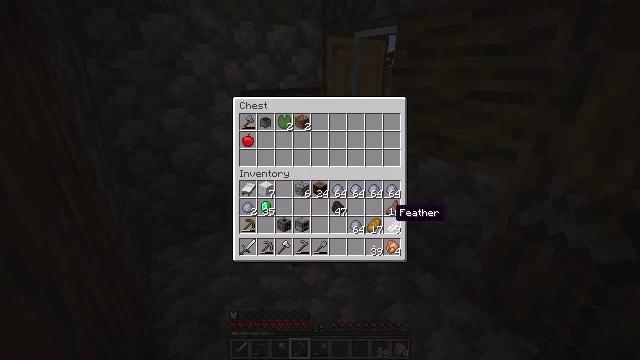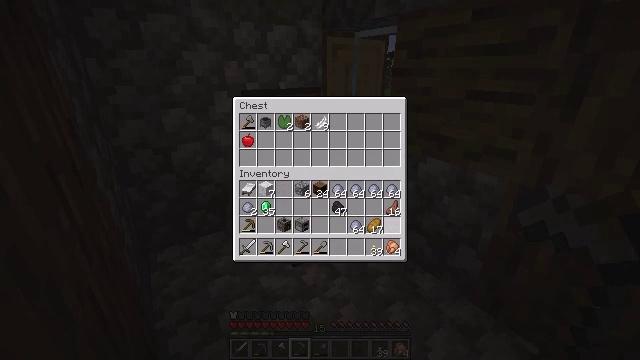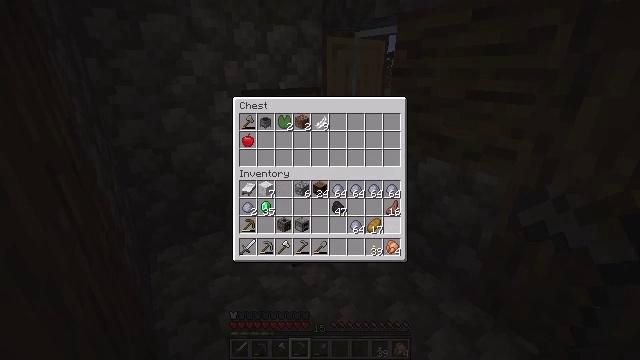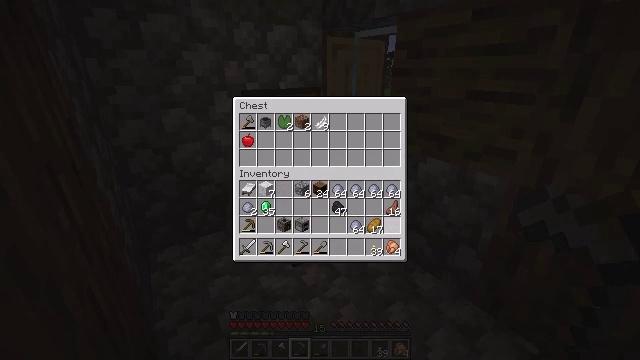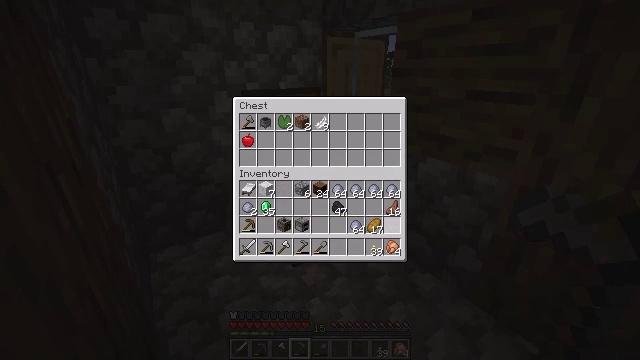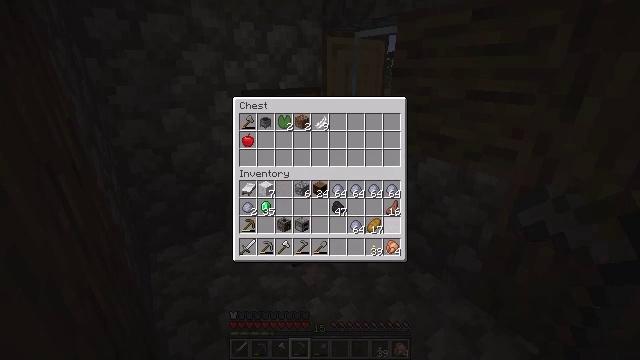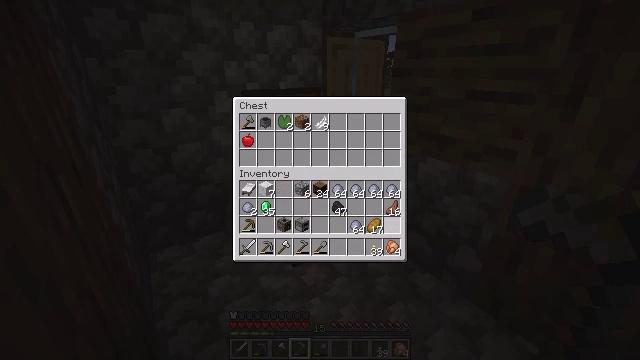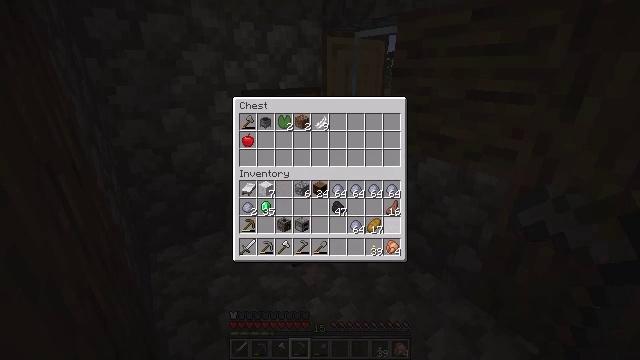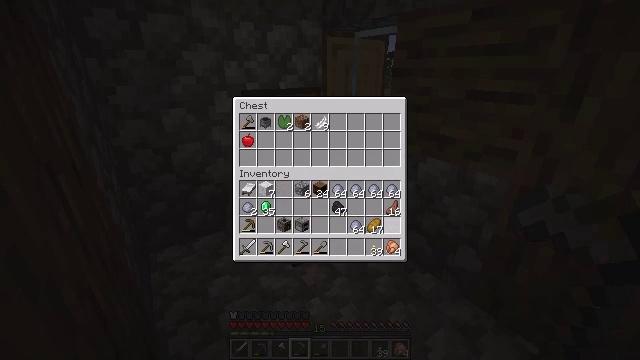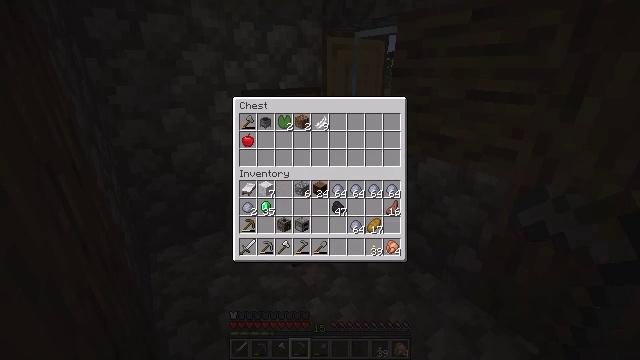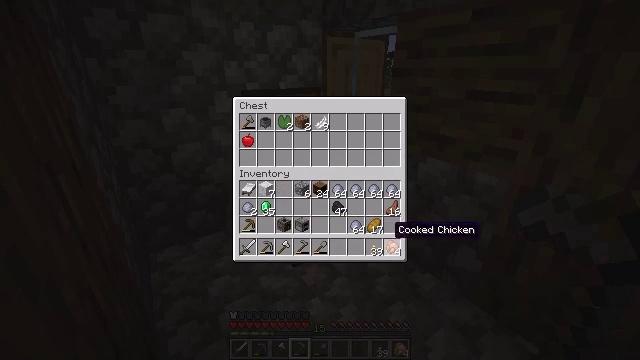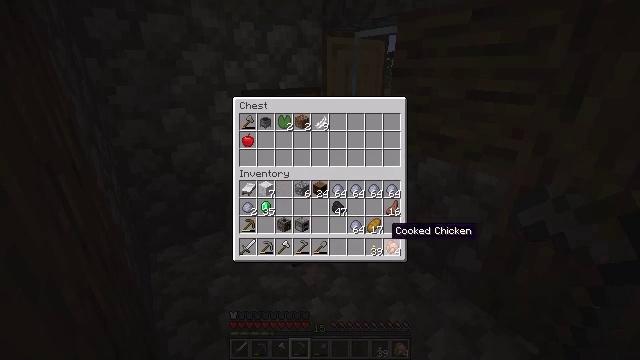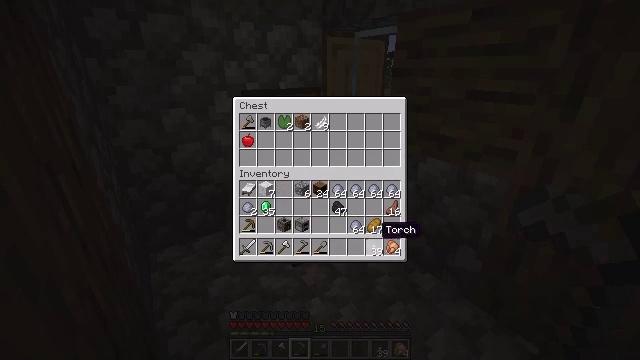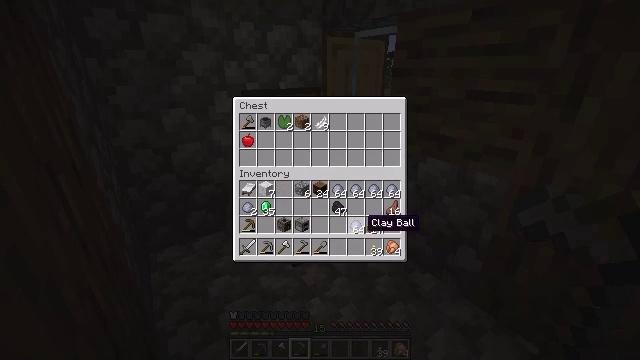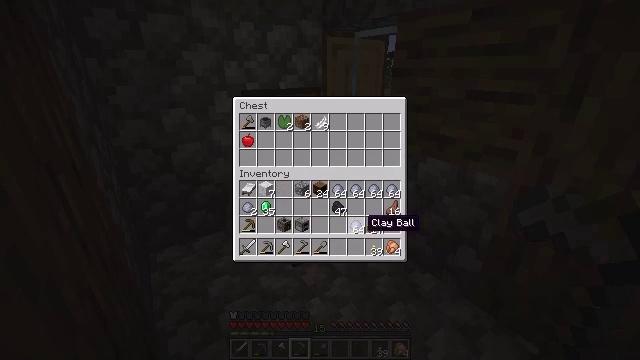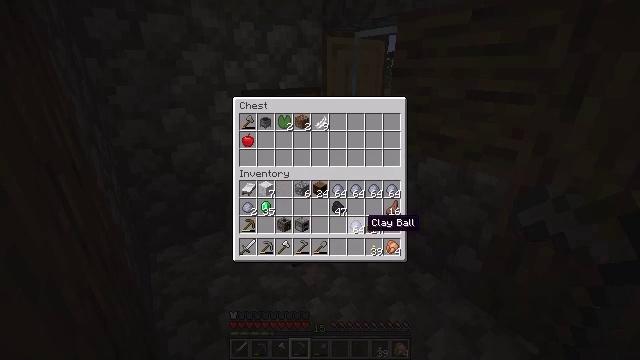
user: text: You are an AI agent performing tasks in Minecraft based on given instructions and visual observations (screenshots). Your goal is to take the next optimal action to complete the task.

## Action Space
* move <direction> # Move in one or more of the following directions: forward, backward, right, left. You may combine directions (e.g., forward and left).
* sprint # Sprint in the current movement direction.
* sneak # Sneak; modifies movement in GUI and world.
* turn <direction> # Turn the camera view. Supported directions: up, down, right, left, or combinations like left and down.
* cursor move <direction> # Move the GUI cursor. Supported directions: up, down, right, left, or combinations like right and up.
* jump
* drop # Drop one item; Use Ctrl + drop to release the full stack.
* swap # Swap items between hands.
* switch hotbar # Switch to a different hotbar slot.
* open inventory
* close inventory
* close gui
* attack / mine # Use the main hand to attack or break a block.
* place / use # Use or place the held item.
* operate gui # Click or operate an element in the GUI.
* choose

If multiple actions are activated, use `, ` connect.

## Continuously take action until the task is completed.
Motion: motion action
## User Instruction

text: Trim the tree by mining oak leaves.
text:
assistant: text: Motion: sneak, operate gui
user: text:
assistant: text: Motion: sneak, operate gui
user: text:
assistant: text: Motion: sneak, operate gui
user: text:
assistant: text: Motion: sneak
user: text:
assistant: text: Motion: sneak
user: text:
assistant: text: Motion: sneak
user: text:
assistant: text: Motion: sneak
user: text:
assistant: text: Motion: sneak
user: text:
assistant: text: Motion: sneak
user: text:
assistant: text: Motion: sneak
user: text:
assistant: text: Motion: sneak
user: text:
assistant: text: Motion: cursor move left
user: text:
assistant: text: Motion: cursor move left and up
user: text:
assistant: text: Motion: no_op
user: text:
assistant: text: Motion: no_op
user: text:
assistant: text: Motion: no_op
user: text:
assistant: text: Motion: no_op
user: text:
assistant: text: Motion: no_op
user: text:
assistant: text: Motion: no_op
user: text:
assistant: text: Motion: no_op
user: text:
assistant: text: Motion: no_op
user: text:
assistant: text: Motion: no_op
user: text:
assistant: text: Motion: operate gui
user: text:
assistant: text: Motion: operate gui
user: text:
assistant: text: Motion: cursor move right and up, operate gui
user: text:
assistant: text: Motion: cursor move right and up
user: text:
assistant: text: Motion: no_op
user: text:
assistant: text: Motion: no_op
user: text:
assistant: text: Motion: no_op
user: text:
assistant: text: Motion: no_op